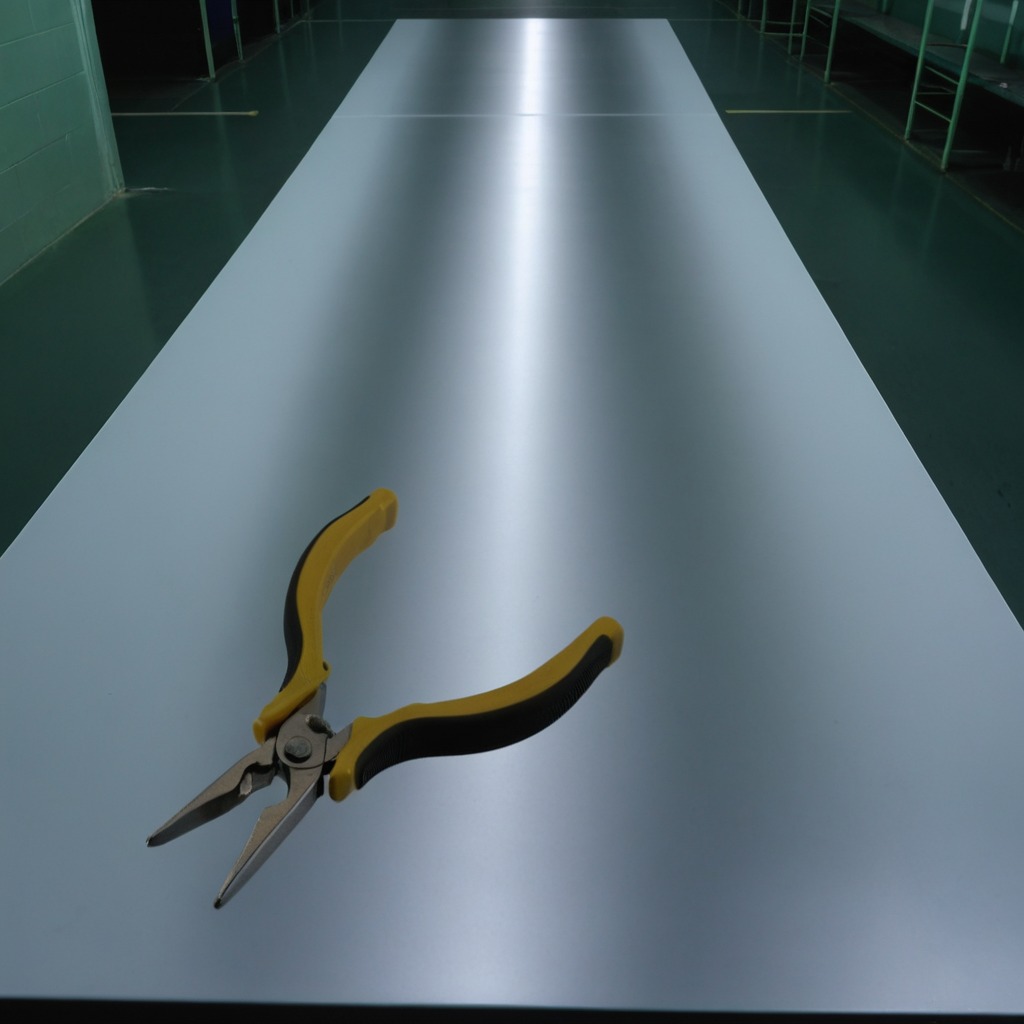
A plier lying on the clean empty table in a railway signal maintenance room lit by harsh overhead fluorescents photorealistic surface textures crisp shadows high dynamic range